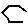
Label: hexagon